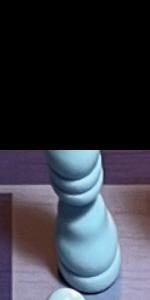
Label: Bishop_White